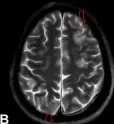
MRI Brain-T2 hyperintensity in left frontal and right parietal region.
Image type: radiology (mri)